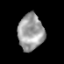
Tissue: prostate
Cell type: T cells
Senescence score: 0.3076
Nuclear area (px): 916
Mean DAPI intensity: 156.432